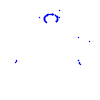
Particle: kaon